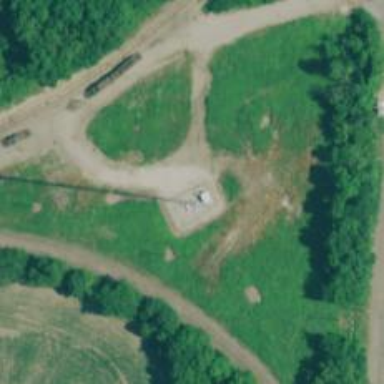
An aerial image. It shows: Mast structure.